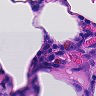
Metastatic tissue present: no